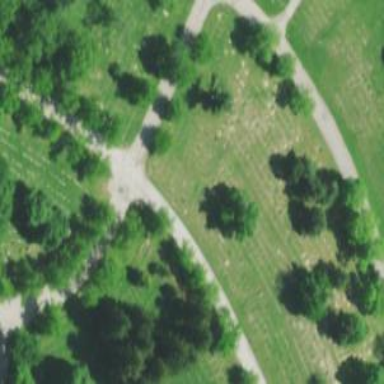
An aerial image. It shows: Historic memorial.